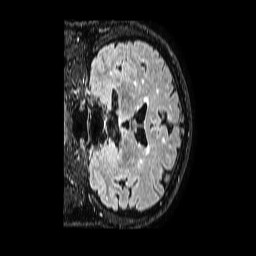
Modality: FLAIR
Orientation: coronal
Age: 59
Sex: male
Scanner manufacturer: philips
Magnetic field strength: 1.5 T
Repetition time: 4.8 s
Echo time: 0.3 s